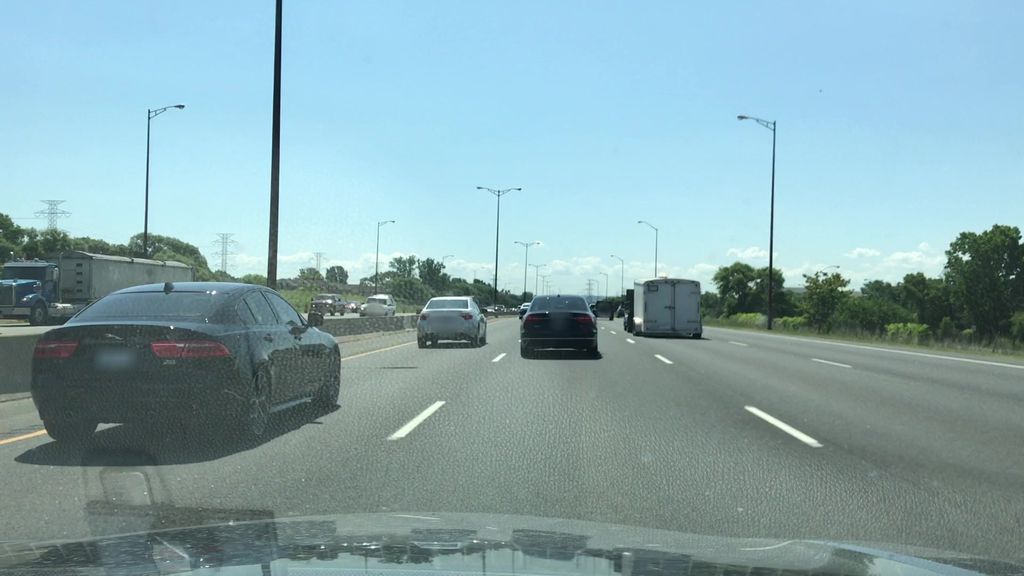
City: hamilton